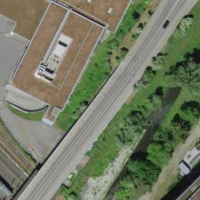
EUNIS habitat code: 54
Species observed at this site:
Symphoricarpos albus